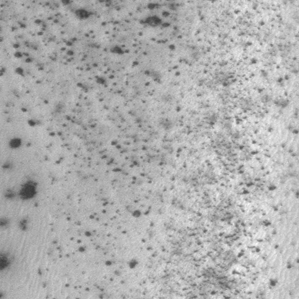
Label: frost